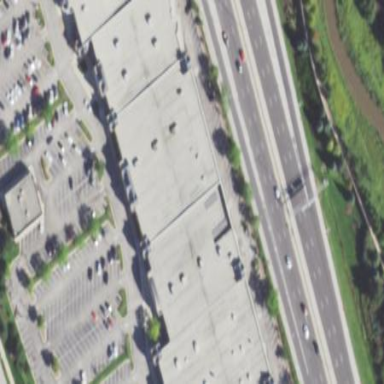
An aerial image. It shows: Retail building.